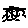
Label: moon